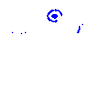
Particle: electron